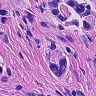
Metastatic tissue present: yes